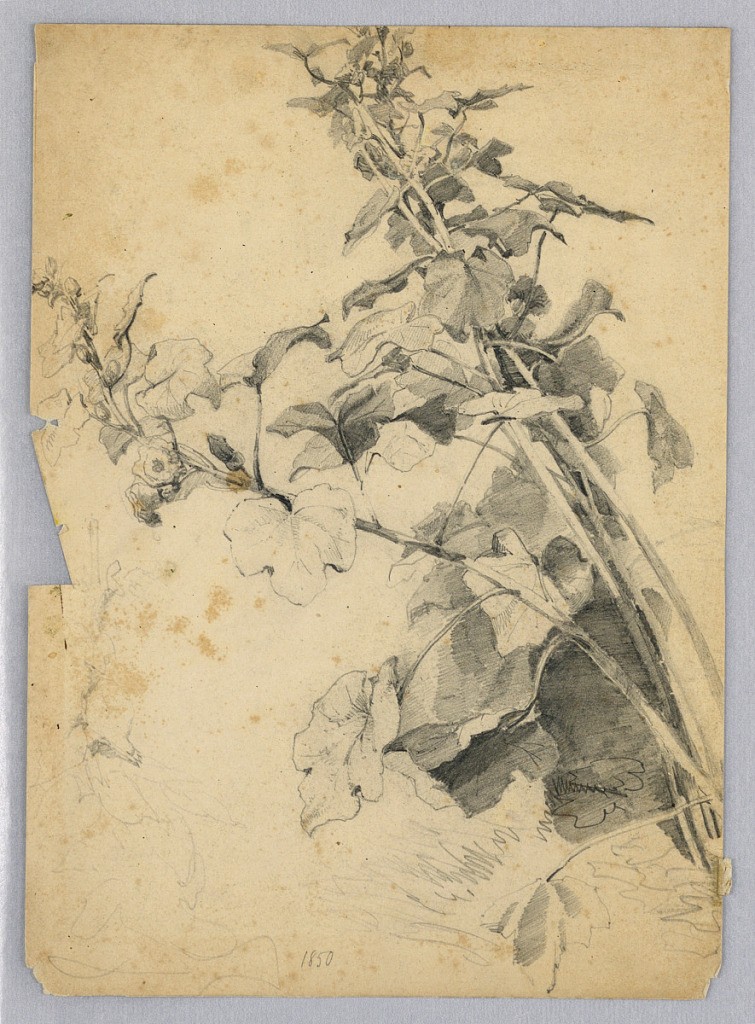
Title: Study of foliage
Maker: William Trost Richards, American, 1833–1905
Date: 1850
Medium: Graphite on paper
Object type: Drawing
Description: Sketch of a bundle of leady and flowered stems.